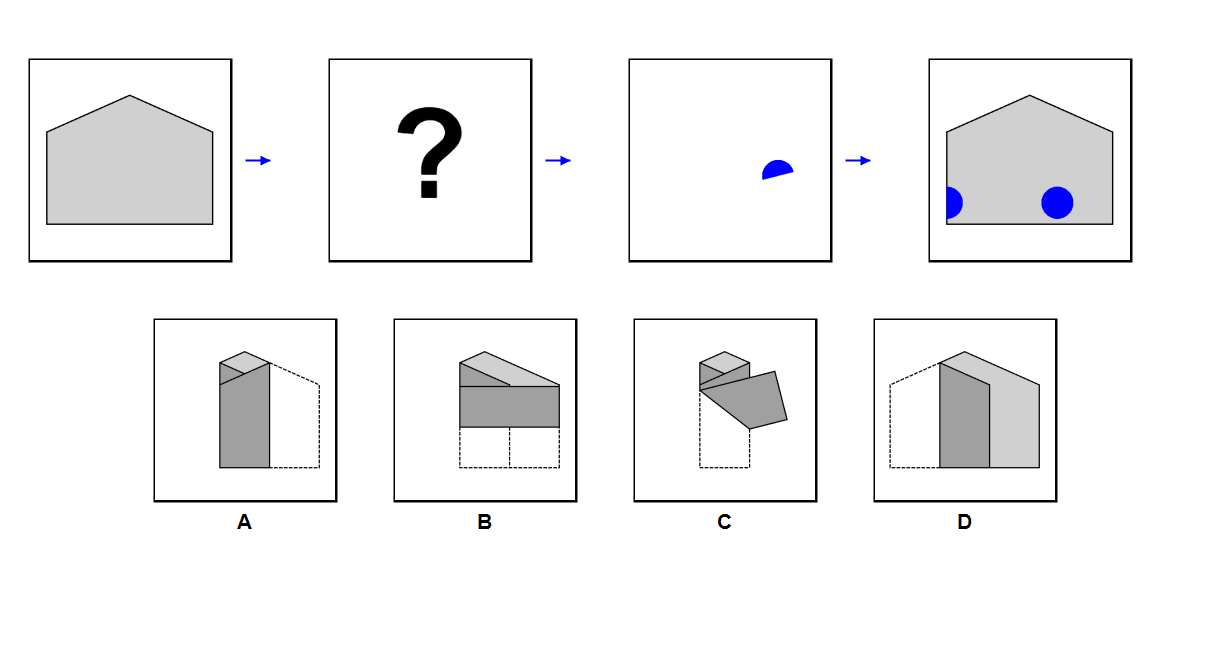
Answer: B